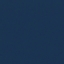
Land use / land cover class: SeaLake